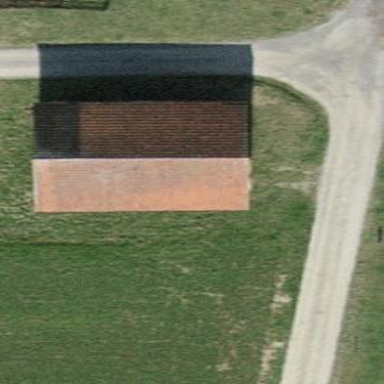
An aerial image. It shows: Gabled roof barn.